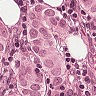
Metastatic tissue present: yes